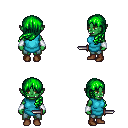
a pixel art fantasy rpg character, female body template, orc, green skin, teal tunic, teal pants, green left-swept hairstyle, white cloth bracers, brown shoes, dagger, four views (front, back, left, right), 2x2 character sprite sheet, small pixel art, hard edges, no anti-aliasing